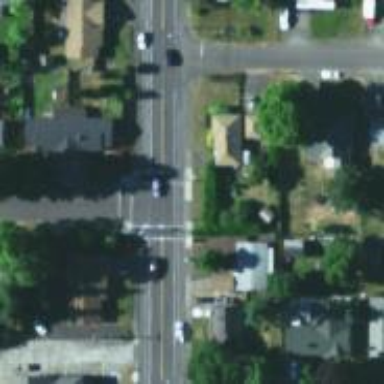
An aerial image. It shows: Solid stop line on the road marking.